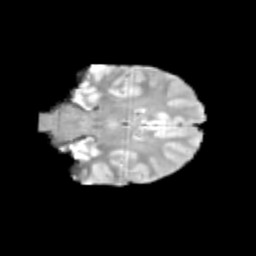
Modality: T2w
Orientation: coronal
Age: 13
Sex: male
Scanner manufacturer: siemens
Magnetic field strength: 3 T
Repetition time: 3.8 s
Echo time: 0.07 s